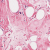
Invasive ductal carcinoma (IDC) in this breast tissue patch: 0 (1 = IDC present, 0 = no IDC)